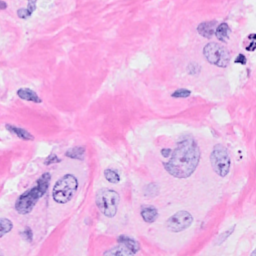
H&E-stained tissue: Breast